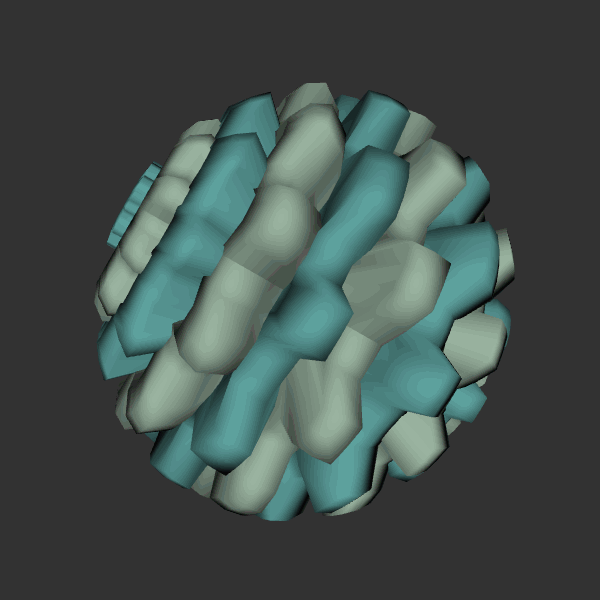
Background: dark